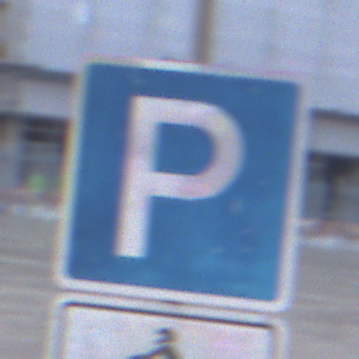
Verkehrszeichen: Parken
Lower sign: HinweisDurchSinnbild18
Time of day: SunriseSunset
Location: Outdoor (Urban)
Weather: PartlyCloudy
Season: NotSpecified
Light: Natural